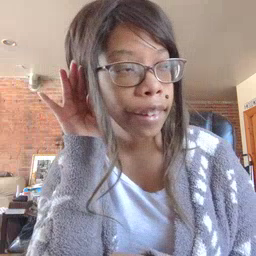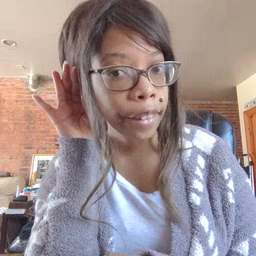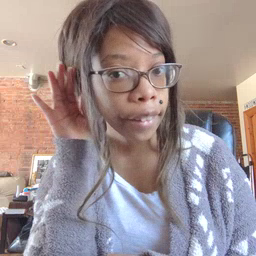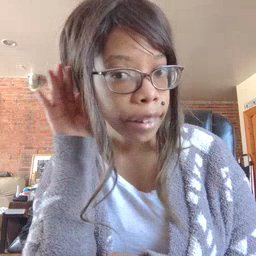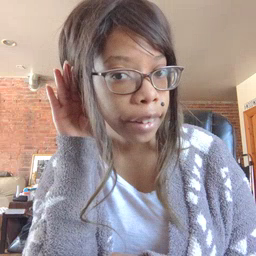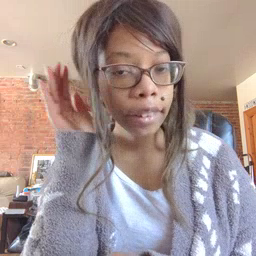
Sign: listen